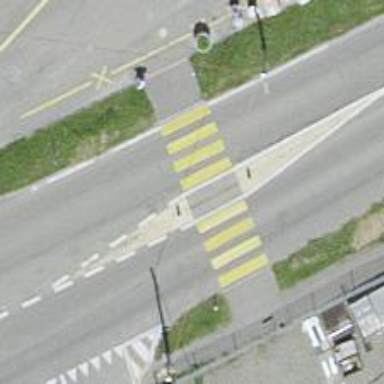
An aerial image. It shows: Zebra crossing with road island.